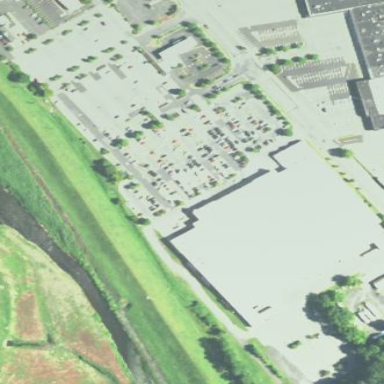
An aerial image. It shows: Retail area.